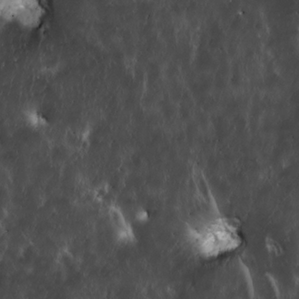
Label: non_frost